Question: I have got a problem with Loopj's jQuery Tokeninput inside Jack Moore's Colorbox window. The problem is that dropdown of Tokeninput shows under Colorbox window, as on screenshot below:

I think that the problem could be with this code inside <URL>:
'''
// The list to store the dropdown items in
var dropdown = $("<div>")
.addClass(settings.classes.dropdown)
.appendTo("body")
.hide();
'''
because it is appended to body, not to colorbox window.
Could anyone help me solve this problem?
PS. I am using this lib also outside colorbox window, so appending it to colorbox probably will be a bad idea.
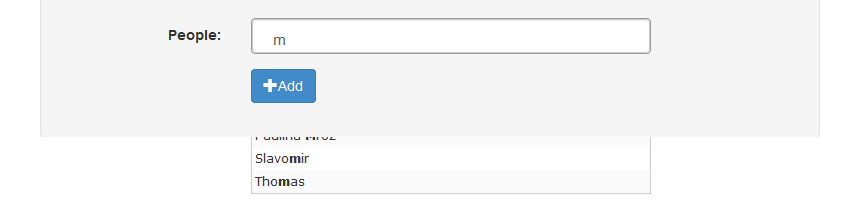
Answer: It should be possible to fix this issue by altering the z-index of the TokenInput's dropdown.
The z-index of a Colorbox is 9999, the default value for the TokenInput is lower than that.
Depending on which TokenInput version you're using - if it supports the 'z-index' parameter, you could alter the value with that on initialisation. e.g.
'''
$('#myID').tokenInput("http://sourceurl.com",
{
zindex: 100001
}
'''
Else if it's an earlier version, try altering the value for 'div.token-input-dropdown' in the 'token-input.css' file.
I've put in a <URL> for this issue on GitHub, but sadly, the project now seems to have sunk back into inactivity.